Field crop: maize
Growth stage: 2
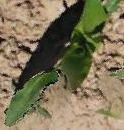
Species: maize